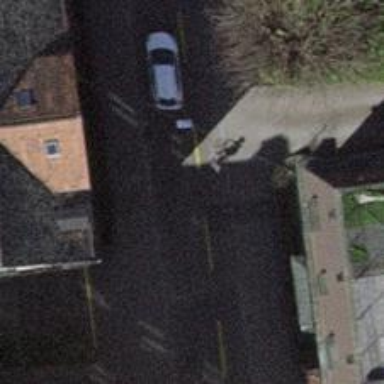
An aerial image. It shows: Unmarked crossing with traffic calming table on the road.